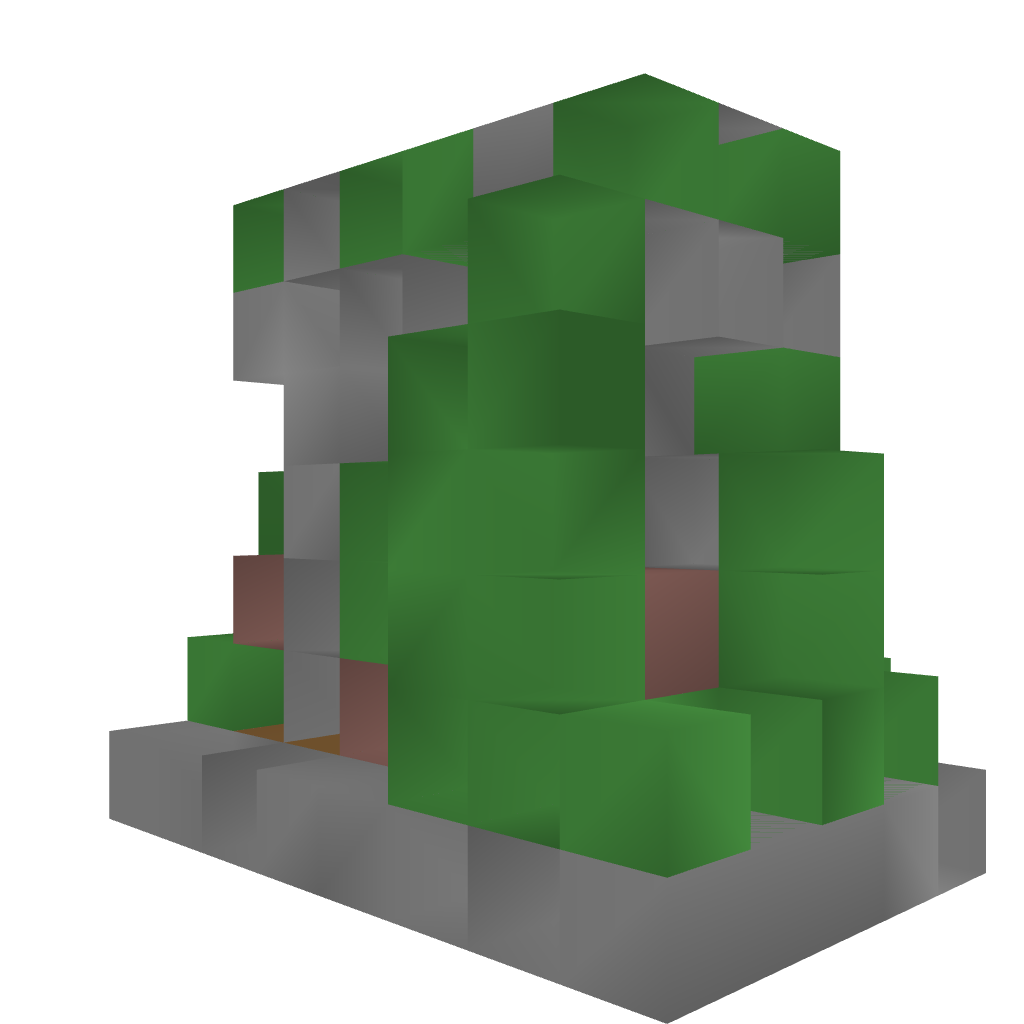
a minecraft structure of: Nether portal bad low quality